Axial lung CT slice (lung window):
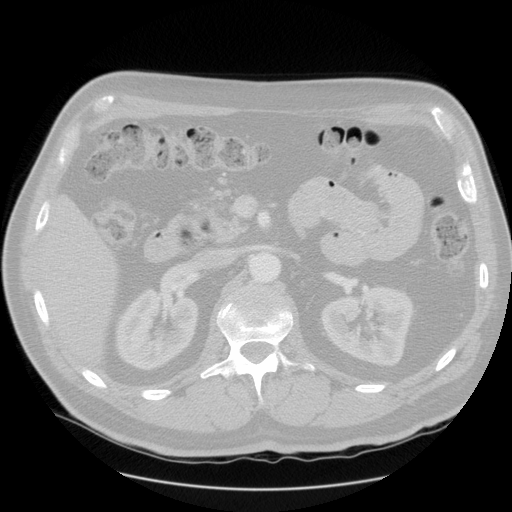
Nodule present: no